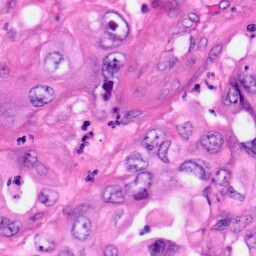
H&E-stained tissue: Pancreatic